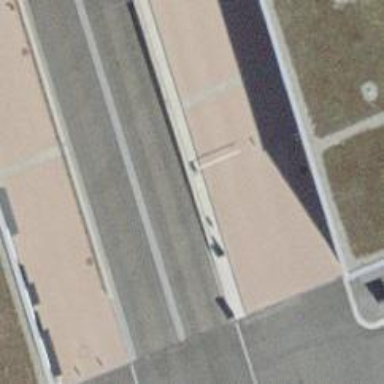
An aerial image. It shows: Lift gate barrier.